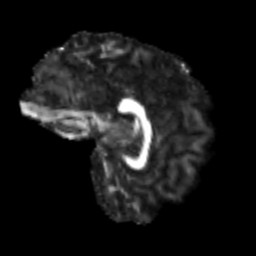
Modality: FA
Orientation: sagittal
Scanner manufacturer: siemens
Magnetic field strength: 3 T
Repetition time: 3.6 s
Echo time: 0.092 s